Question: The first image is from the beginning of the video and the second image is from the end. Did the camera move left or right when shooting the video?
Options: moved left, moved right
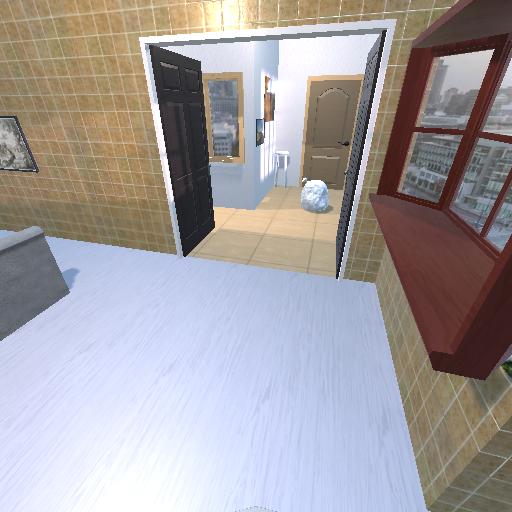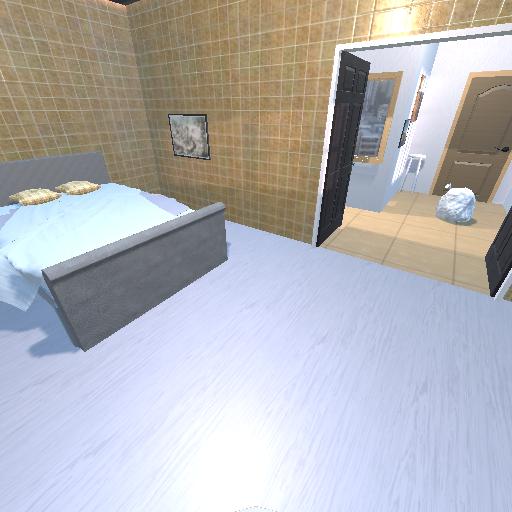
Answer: moved left